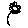
Label: flower